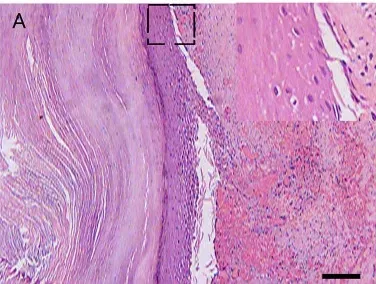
Histological features of the resected tumors. Representative pathological photos of the third surgery: (A) original magnification x 100 and insert x 400.
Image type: pathology (h&e)